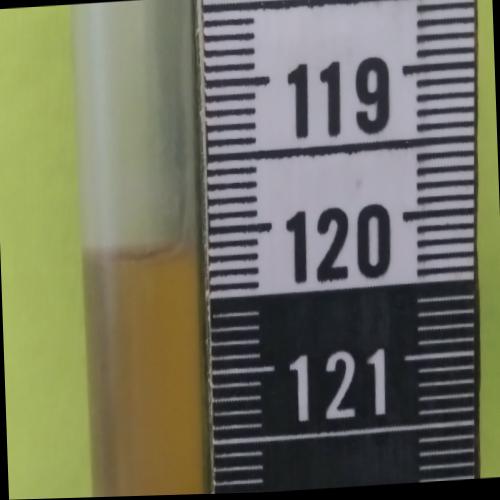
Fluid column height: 120.1 cm